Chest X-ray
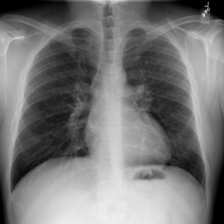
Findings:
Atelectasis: negative
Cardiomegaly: negative
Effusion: negative
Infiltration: negative
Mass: negative
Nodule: negative
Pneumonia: negative
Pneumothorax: negative
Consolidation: negative
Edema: negative
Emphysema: negative
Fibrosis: negative
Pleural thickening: negative
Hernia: negative